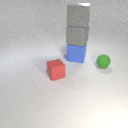
large blue rubber cube below large gray rubber cube